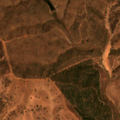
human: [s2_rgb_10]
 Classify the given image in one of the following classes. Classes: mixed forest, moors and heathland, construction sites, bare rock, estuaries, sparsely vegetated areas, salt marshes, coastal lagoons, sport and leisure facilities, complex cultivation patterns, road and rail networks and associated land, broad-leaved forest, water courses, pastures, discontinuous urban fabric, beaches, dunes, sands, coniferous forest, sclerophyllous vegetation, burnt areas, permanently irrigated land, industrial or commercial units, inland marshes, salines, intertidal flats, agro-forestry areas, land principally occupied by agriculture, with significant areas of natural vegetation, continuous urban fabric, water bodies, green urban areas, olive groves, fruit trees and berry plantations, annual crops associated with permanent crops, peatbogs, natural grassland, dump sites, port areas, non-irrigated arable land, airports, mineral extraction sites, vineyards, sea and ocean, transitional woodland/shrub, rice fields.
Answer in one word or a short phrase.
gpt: non-irrigated arable land, agro-forestry areas, broad-leaved forest, coniferous forest, transitional woodland/shrub